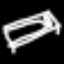
Label: bed